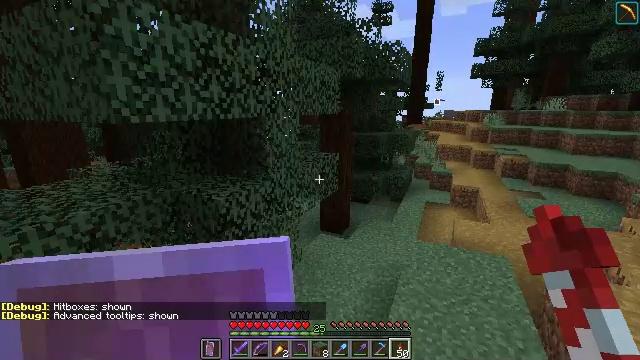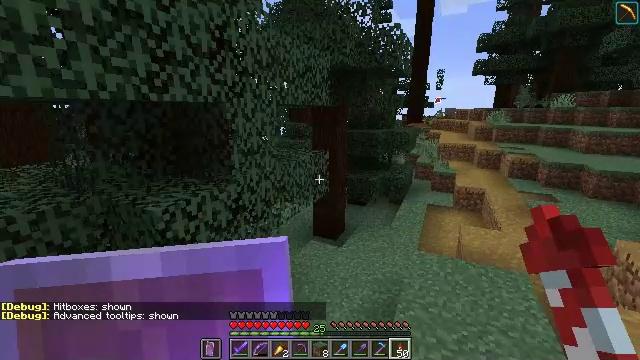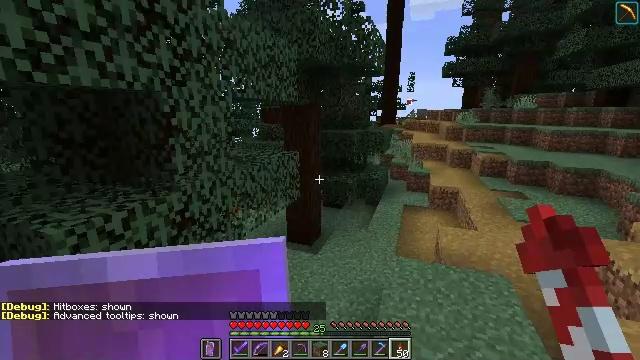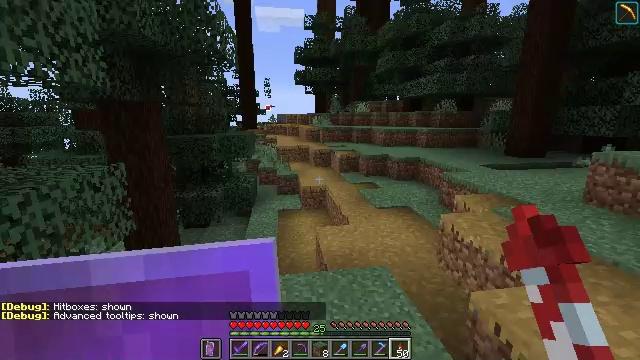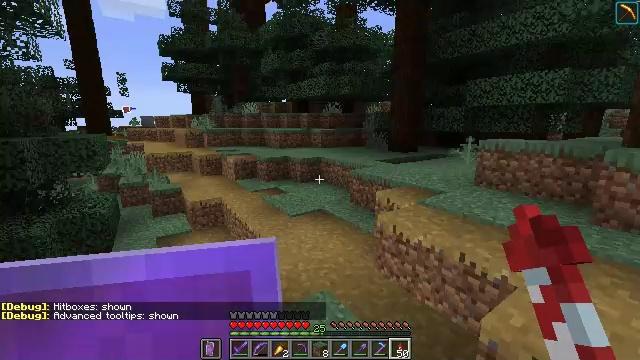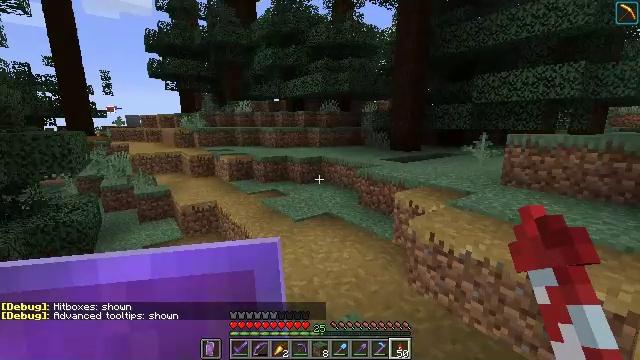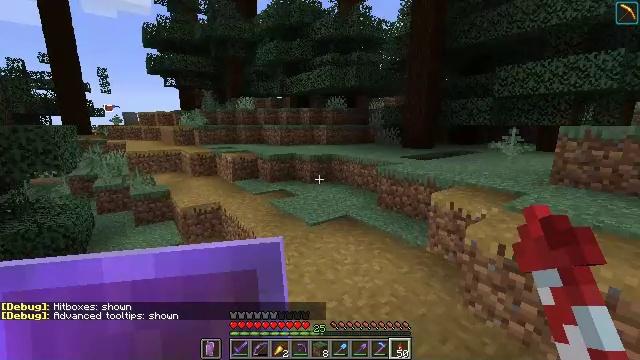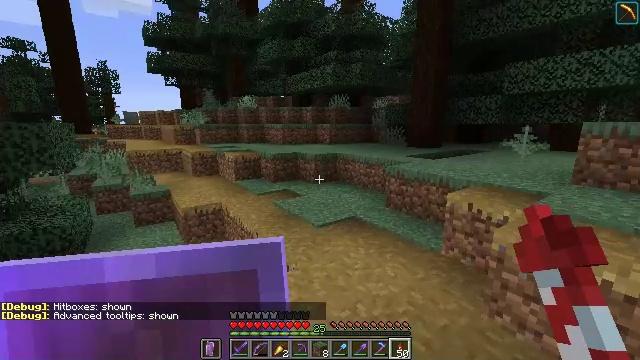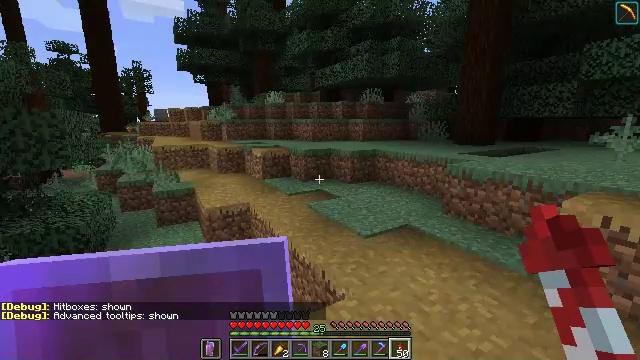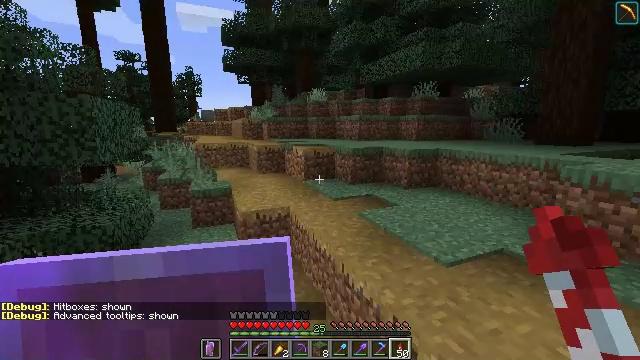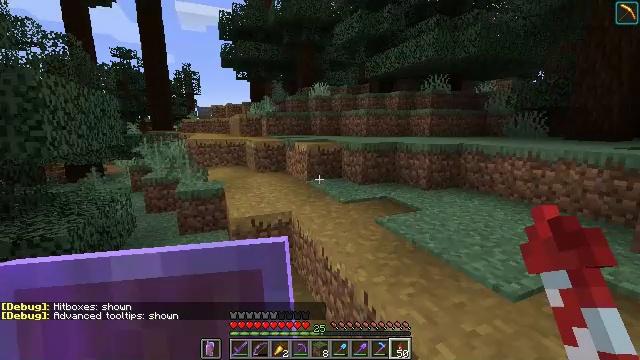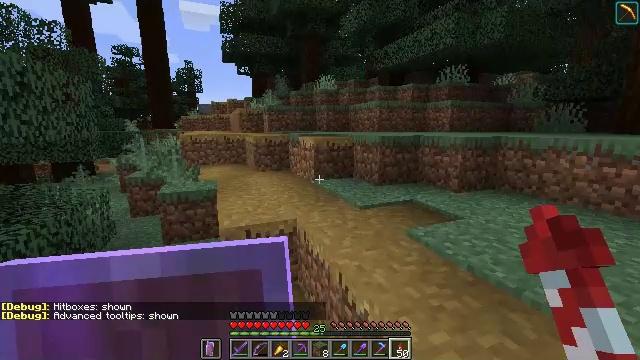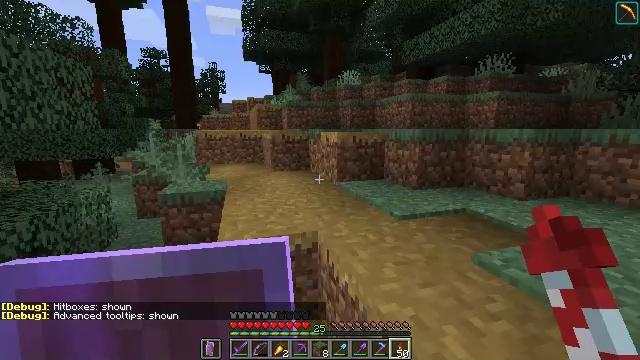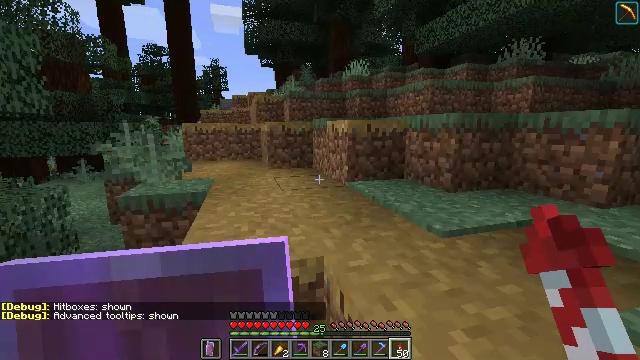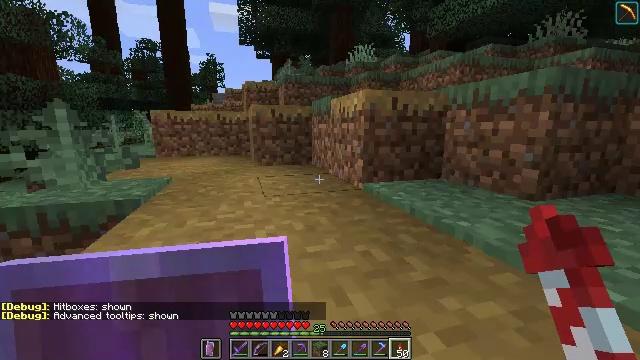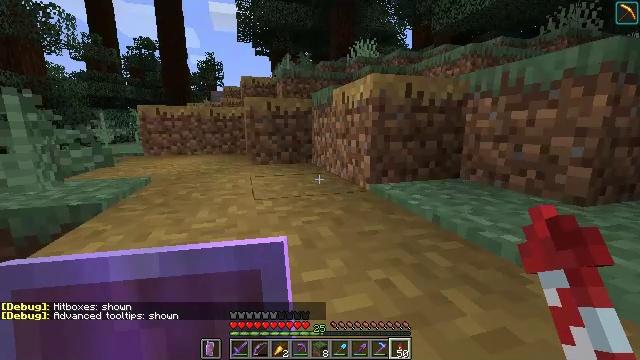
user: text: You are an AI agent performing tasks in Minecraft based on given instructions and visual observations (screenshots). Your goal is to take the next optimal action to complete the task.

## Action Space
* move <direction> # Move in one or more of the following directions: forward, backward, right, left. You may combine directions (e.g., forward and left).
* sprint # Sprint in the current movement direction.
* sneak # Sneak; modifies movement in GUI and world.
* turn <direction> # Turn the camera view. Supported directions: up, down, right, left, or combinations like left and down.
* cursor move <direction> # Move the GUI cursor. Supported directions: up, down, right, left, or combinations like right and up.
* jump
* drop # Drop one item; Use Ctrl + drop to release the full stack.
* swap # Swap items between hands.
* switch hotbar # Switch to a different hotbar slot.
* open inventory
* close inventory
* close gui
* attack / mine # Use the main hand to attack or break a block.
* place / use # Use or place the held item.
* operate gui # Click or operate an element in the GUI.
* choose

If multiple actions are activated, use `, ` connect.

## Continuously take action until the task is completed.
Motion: motion action
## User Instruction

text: Gather fern from the ground.
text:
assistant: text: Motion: no_op
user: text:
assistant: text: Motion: turn right
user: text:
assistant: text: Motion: turn right and up
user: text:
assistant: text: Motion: turn right and up
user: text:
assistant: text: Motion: turn right
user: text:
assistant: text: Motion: no_op
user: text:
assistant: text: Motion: no_op
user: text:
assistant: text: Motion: turn left
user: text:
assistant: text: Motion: turn left
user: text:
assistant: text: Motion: no_op
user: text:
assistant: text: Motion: no_op
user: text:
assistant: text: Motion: turn left
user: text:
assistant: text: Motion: no_op
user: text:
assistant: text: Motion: no_op
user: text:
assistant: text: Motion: no_op
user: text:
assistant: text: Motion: no_op
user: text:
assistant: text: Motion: turn left
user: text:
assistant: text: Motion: turn left
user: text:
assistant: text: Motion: turn left
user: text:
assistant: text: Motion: turn left
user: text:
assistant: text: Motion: no_op
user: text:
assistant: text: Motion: no_op
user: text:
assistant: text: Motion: no_op
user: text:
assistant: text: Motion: no_op
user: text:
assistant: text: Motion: no_op
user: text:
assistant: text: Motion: no_op
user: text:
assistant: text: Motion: no_op
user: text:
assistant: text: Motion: no_op
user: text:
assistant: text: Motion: no_op
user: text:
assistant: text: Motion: no_op